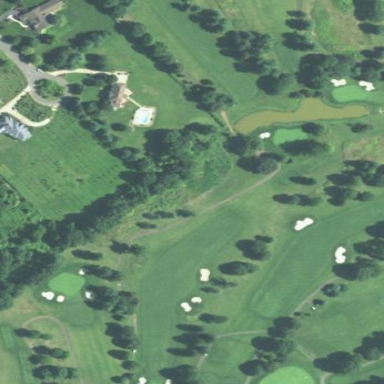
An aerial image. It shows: Golf fairway surrounded by grass.